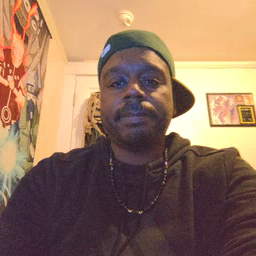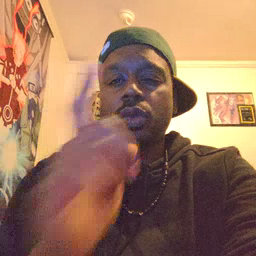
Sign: who